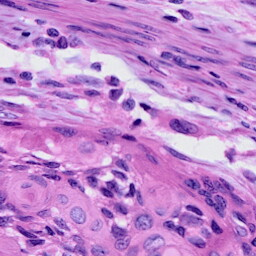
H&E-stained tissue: Cervix